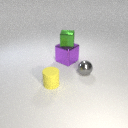
small gray metal sphere to the right of small yellow rubber cylinder